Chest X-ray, PA view. Patient: 64 years old, sex M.
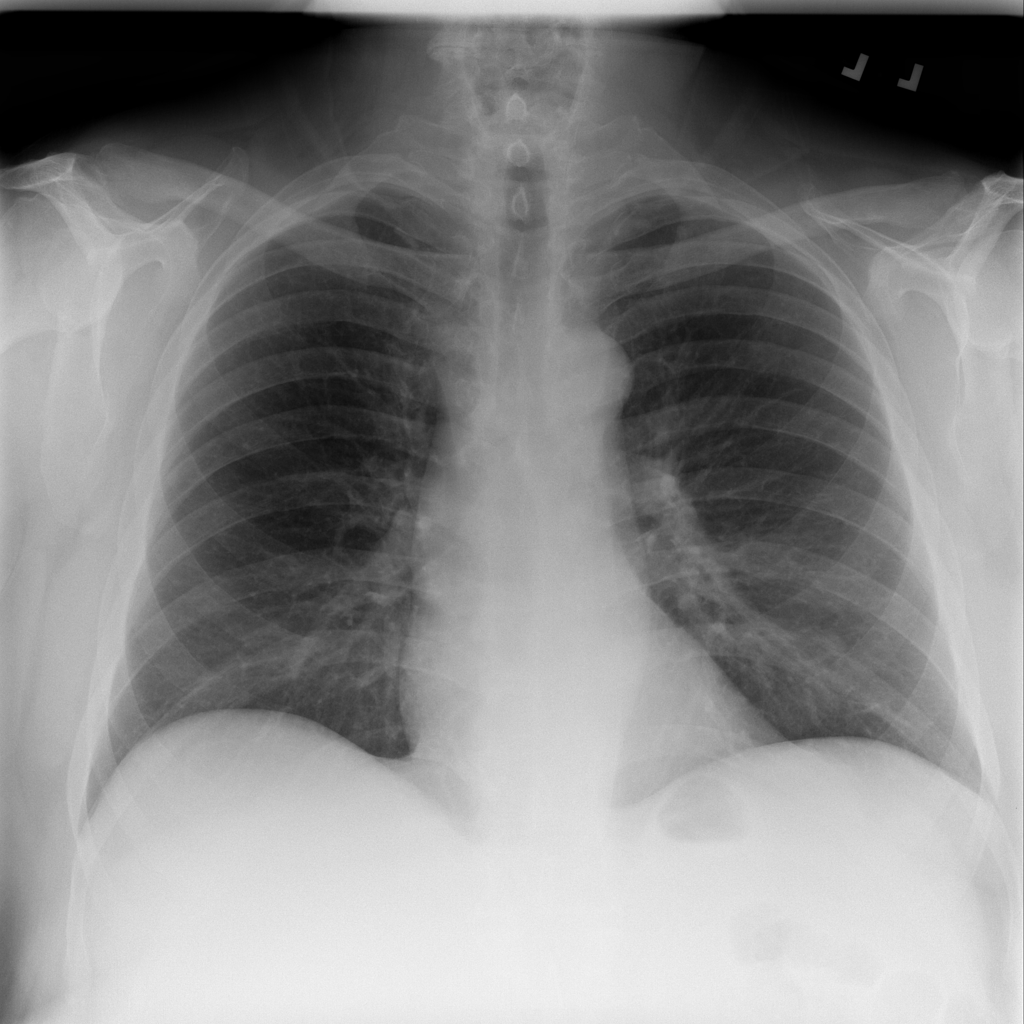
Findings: No Finding